Question: Need help to create a formula in crystal syntax(Crystal reports) to calculate number of days between two dates from WO_DATE.WO_DATE (WO = work order) where WO_DATE_TYPE.WO_DATE_TYPE_DESC = "START" and WO_DATE_TYPE.WO_DATE_TYPE_DESC = "Due".
Below is my DB Schema

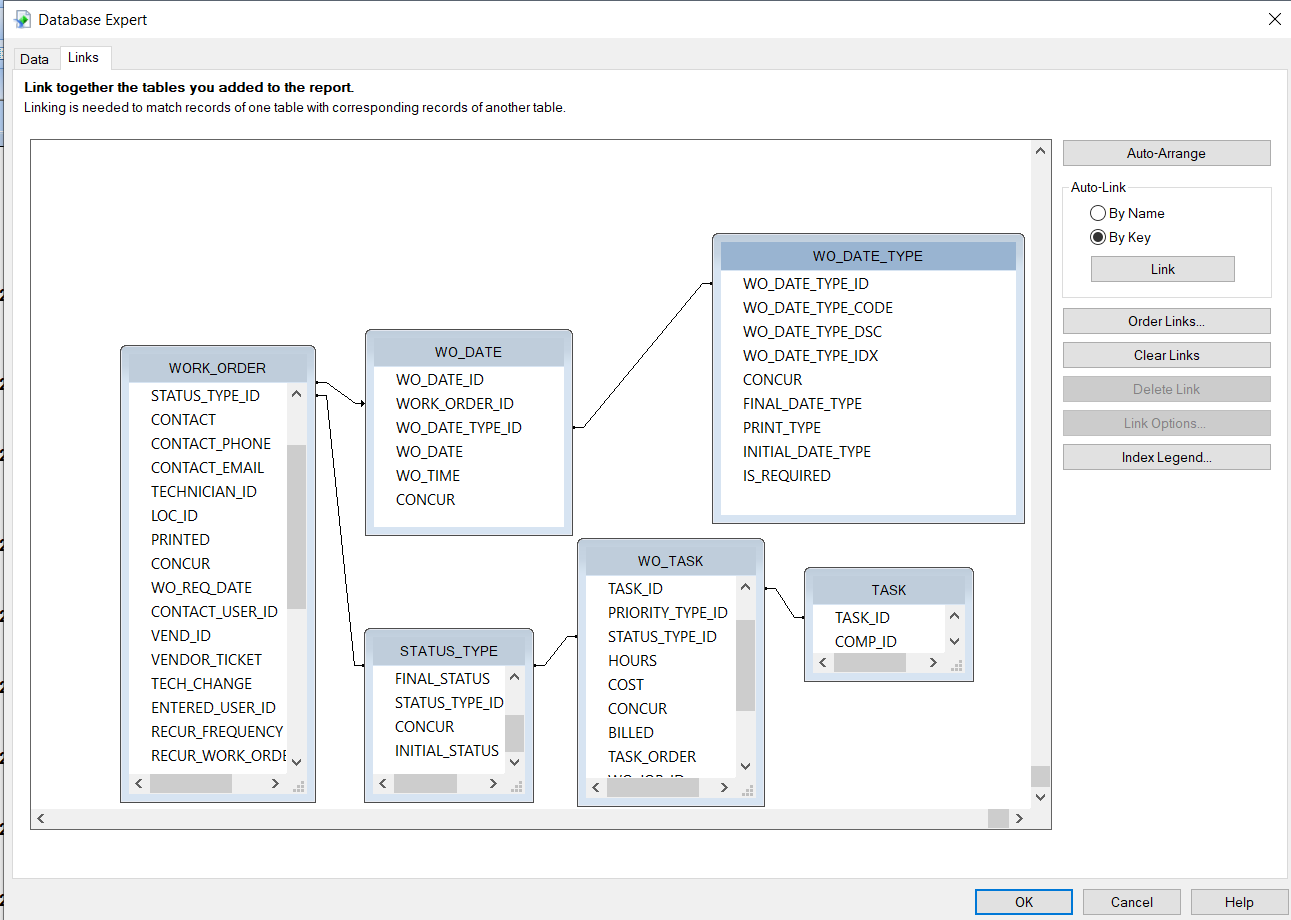
Answer: In Crystal's database expert, add the WO_Date table twice. The 2nd instance would require an Alias (a different name).
Join to require the Work_Order_ID be the same across the two instances.
In the record selection formula, force the first instance to be the START type.
Similarly, force the second instance to be the END type.
Now, simply subtract the date in the first table instance from the date in the second table instance.